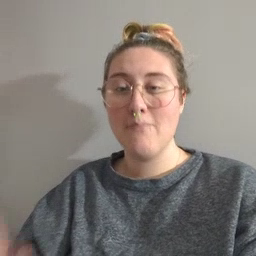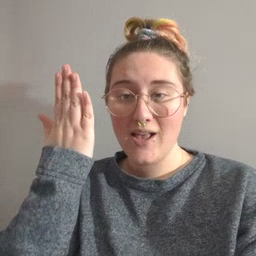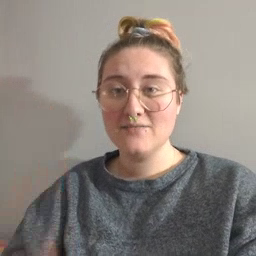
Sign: morning